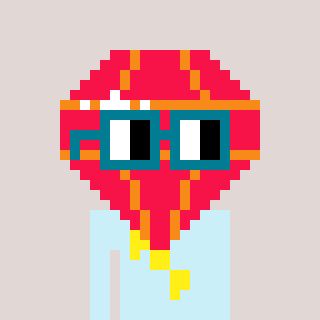
a pixel art character with square dark green glasses, a red diamond-shaped head and a cold-colored body on a warm background